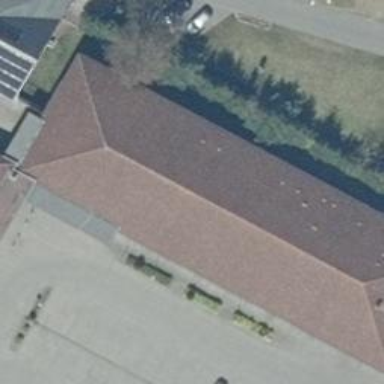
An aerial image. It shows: Veterinary facility.